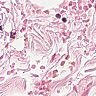
Metastatic tissue present: no